Question: I have developed a simple chat client which sends and receives messages as well as user typing CHatState notificationbetween 2 users - userx and usery. In the debug window I see the packets either containing body or with the chatstate. All the packets are being logged correctly.
But my window is showing both in the chat(JLabel). Because of this, Whenever a user starts typing, the other user sees a null message in his window, which is actually a packet containing the chat state notification without any body. I have tried various conditions, but all have failed. I tried the following ridiculous if condition, yet it displays the null packets.
'''
if (message != null || message.getBody().isEmpty() == false
|| message.getBody() != null
|| message.getBody().toString().compareTo("null") == 1
&& message.getError() == null)
'''
I'm unable to log the notification chat states which are sent. My code goes as follows :
'''
import java.applet.Applet;
public class ChatBoard extends JFrame implements MessageListener {
private static final long serialVersionUID = 1L;
private JPanel contentPane;
static String username, password;
static XMPPConnection connection;
private JTextField textField;
static JLabel board = new JLabel("<html>");
static Chat chat;
String message;
static ChatState status;
static String to;
static boolean flag = false;
JLabel typingStat;
public class typingStatus implements ChatStateListener {
@Override
public void stateChanged(Chat arg0, ChatState arg1) {
// TODO Auto-generated method stub
System.out.println(arg1.name());
}
@Override
public void processMessage(Chat arg0, Message arg1) {
// TODO Auto-generated method stub
System.out.println(arg1.getBody());
}
}
public void sendChat(String msg) {
try {
to = "harsh00008";
if (username.compareTo(to) == 0)
to = "usery@xyz";
else
to = "userx@xyz";
chat = connection.getChatManager().createChat(to, this);
chat.sendMessage(msg);
} catch (XMPPException e) {
e.printStackTrace();
}
}
public void changeStatus() {
// TODO Auto-generated method stub
if (username.compareTo("harsh00008") == 0)
chat = connection.getChatManager().createChat("test@prc.p1.im",
this);
else
chat = connection.getChatManager().createChat(
"harsh00008@prc.p1.im", this);
if (textField.getText().isEmpty() == false && flag == false) {
try {
ChatStateManager.getInstance(connection).setCurrentState(
ChatState.composing, ChatBoard.chat);
flag = true;
} catch (XMPPException e1) {
// TODO Auto-generated catch block
e1.printStackTrace();
}
} else {
if (textField.getText().isEmpty() == true && flag == true) {
try {
ChatStateManager.getInstance(connection).setCurrentState(
ChatState.paused, ChatBoard.chat);
flag = false;
} catch (XMPPException e1) {
// TODO Auto-generated catch block
e1.printStackTrace();
}
}
}
}
public ChatBoard(String user, String pass) {
setVisible(true);
username = user;
password = pass;
//JFRAME CREATION CODE OMITTED
textField.getDocument().addDocumentListener(new DocumentListener() {
@Override
public void removeUpdate(DocumentEvent e) {
// TODO Auto-generated method stub
changeStatus();
}
@Override
public void insertUpdate(DocumentEvent e) {
// TODO Auto-generated method stub
changeStatus();
}
@Override
public void changedUpdate(DocumentEvent e) {
// TODO Auto-generated method stub
changeStatus();
}
});
sendButton.addActionListener(new ActionListener() {
public void actionPerformed(ActionEvent e) {
if (textField.getText().isEmpty() == false) {
sendChat(textField.getText().toString());
board.setText(board.getText() + "<br>me : "
+ textField.getText());
changeStatus();
textField.setText("");
}
}
});
JLabel info = new JLabel("Press Enter or click");
JButton exit = new JButton("Exit");
exit.addActionListener(new ActionListener() {
public void actionPerformed(ActionEvent e) {
setVisible(false);
WelcomeUser w = new WelcomeUser();
connection.disconnect();
w.setVisible(true);
}
});
// ////////////////////////////////////////////
XMPPConnection.DEBUG_ENABLED = true;
ConnectionConfiguration config = new ConnectionConfiguration(
"prc.p1.im", 5222, "prc.p1.im");
connection = new XMPPConnection(config);
try {
connection.connect();
} catch (XMPPException e) {
e.printStackTrace();
System.out.println("Not Connected. Error :" + e.getMessage());
}
try {
connection.login(username, password);
} catch (XMPPException e) {
flag = false;
textField.setVisible(false);
sendButton.setVisible(false);
info.setText("Invalid Login!");
welcomeLabel.setText("Invalid user!");
}
connection.getChatManager().addChatListener(new ChatManagerListener() {
public void chatCreated(final Chat chat,
final boolean createdLocally) {
chat.addMessageListener(new MessageListener() {
public void processMessage(Chat chat, final Message message) {
try {
SwingUtilities.invokeAndWait(new Runnable() {
@Override
public void run() {
String sender = message.getFrom();
if (username.compareTo("usery") == 0)
sender = "h";
else
sender = "t";
if (message != null
|| message.getBody().isEmpty() == false
|| message.getBody() != null
|| message.getBody().toString()
.compareTo("null") == 1
&& message.getError() == null)
board.setText(board.getText()
+ "<br> <font color=red>"
+ sender
+ " </font>:<font color=black> "
+ message.getBody() + "</font>");
URL url = getClass().getResource(
"resource/ultrakill_ultimate.wav");
AudioClip clip = Applet.newAudioClip(url);
clip.play();
}
});
} catch (InvocationTargetException e) {
e.printStackTrace();
} catch (InterruptedException e) {
e.printStackTrace();
}
}
});
}
});
}
@Override
public void processMessage(Chat arg0, Message arg1) {
message = arg1.getBody();
try {
SwingUtilities.invokeAndWait(new Runnable() {
@Override
public void run() {
}
});
} catch (InvocationTargetException e) {
e.printStackTrace();
} catch (InterruptedException e) {
e.printStackTrace();
}
}
}
'''
Normal message packets are like this :
'''
<message id="5KE6T-11" to="usery@xyz" from="userx@xyz/Smack" type="chat">
<body>hi people</body>
<thread>fqw5912</thread>
<active xmlns="http://jabber.org/protocol/chatstates"/>
</message>
'''
Chat State packets are like this :
'''
<message id="IgIbv-13" to="userx@xyz" from="usery@xyz/Smack" type="chat">
<thread>fqw5913</thread>
<composing xmlns="http://jabber.org/protocol/chatstates"/>
</message>
'''

Any comments?
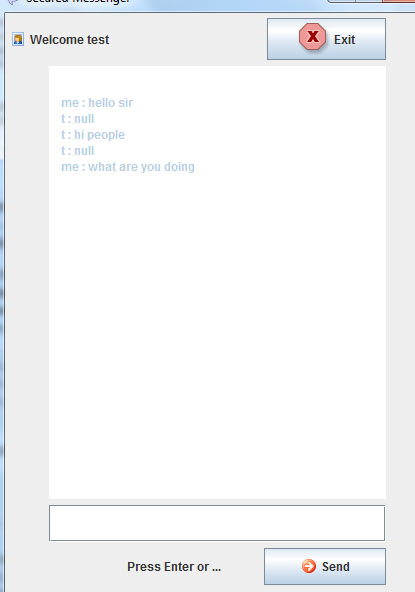
Answer: 1) You are right, that condition is ridiculous, and very wrong.
'''
if (message != null || message.getBody().isEmpty() == false
|| message.getBody() != null
|| message.getBody().toString().compareTo("null") == 1
&& message.getError() == null)
'''
There will always be a message passed in, thus message will never be null and this condition will always pass, which is a good thing since it will throw a NPE if the body is null.
What you are trying to do is this:
'''
if (message.getBody() != null) // getBody() returns null if there is no body so check for empty is unnecessary.
'''
All the other checks are either uneccessary or redundant.
2) You don't actually create your ChatStateListener or register it with the Chat (addMessageListener). That is why you don't receive the chat state messages.
In addition to these, you are creating a new Chat every time you send a message or the DocumentListener is called. I don't think this is what you actually want. I would think you want to send and receive on the same Chat.
There are also a lot of glaring issues with your code with respect to coding standards so I will also add some tips (please don't take this as an insult, I am simply trying to help you with your Java skills).
'''
if (<boolean condition> == false) // It is already evaluated to true or false
'''
should be
'''
if (!<boolean condition>)
'''
for example
'''
if (message.getBody().isEmpty() == false)
'''
should be
'''
if (!message.getBody().isEmpty())
'''
Also
if ( == true)
should be
'''
if (<boolean condition>)
'''
- - -